Aerial crown-view tile of a tropical tree (Barro Colorado Island, Panama), acquired 20250715:
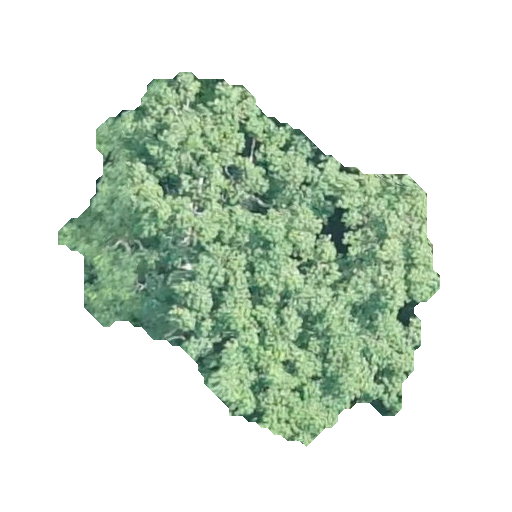
Species: Ceiba pentandra
GBIF accepted scientific name: Ceiba pentandra
Crown area: 130.886 m²